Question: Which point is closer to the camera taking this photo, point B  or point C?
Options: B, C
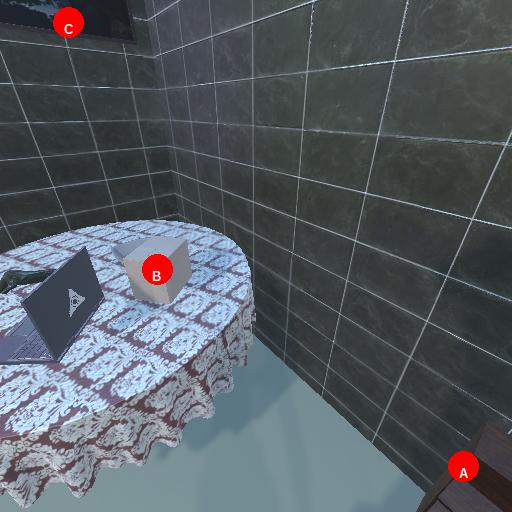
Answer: B